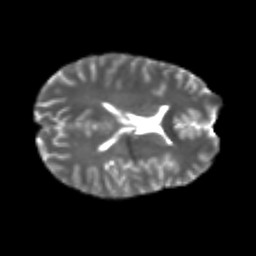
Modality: T2w
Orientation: axial
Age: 24
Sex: male
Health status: healthy
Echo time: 0.074 s